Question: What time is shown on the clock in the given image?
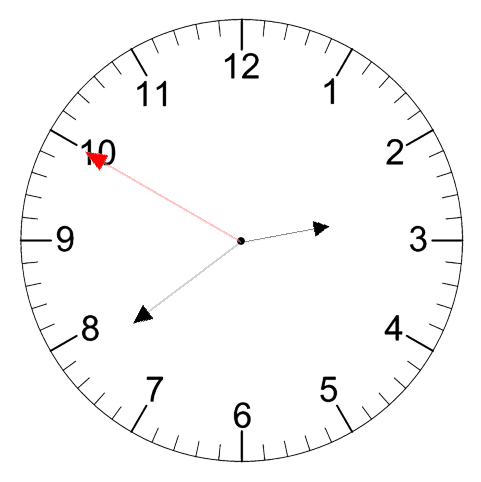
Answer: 02:38:50